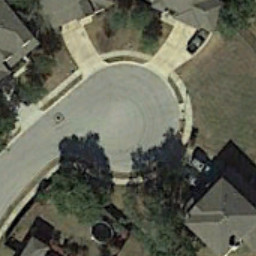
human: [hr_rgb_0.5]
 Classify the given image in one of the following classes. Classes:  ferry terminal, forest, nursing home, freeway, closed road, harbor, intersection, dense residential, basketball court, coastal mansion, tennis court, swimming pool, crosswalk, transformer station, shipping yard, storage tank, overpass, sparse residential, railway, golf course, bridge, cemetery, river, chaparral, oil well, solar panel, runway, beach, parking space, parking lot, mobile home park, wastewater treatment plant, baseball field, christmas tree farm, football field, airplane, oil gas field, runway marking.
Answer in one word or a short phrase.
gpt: closed road